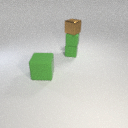
small brown metal cube above small green rubber cube